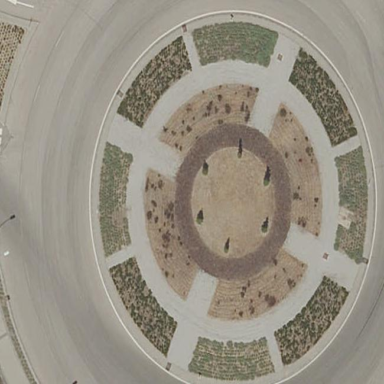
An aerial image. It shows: Residential road that intersects with roundabout.